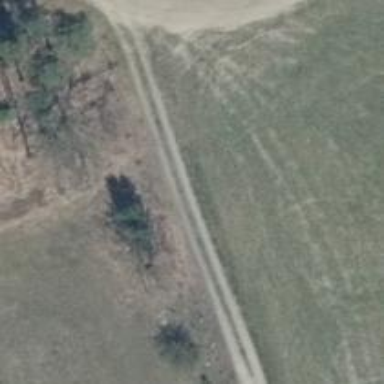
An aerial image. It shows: Compacted track with grade2 level.